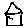
Label: house